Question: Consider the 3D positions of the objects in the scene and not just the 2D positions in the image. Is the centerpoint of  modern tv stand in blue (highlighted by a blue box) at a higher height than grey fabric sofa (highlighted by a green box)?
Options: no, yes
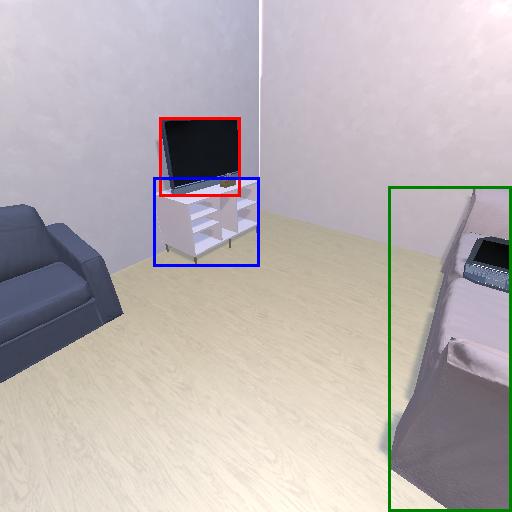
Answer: no